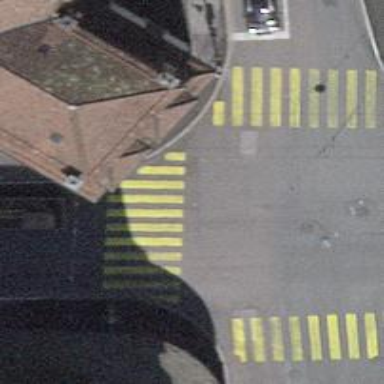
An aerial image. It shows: Road crossing with traffic signals.